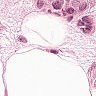
Metastatic tissue present: yes